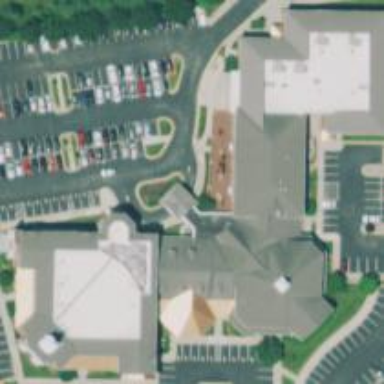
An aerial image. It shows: Beautiful church building.